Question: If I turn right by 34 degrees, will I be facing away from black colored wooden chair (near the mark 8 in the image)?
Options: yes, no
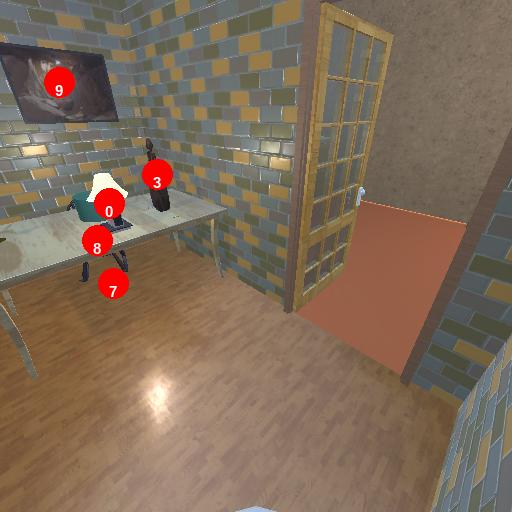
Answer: yes